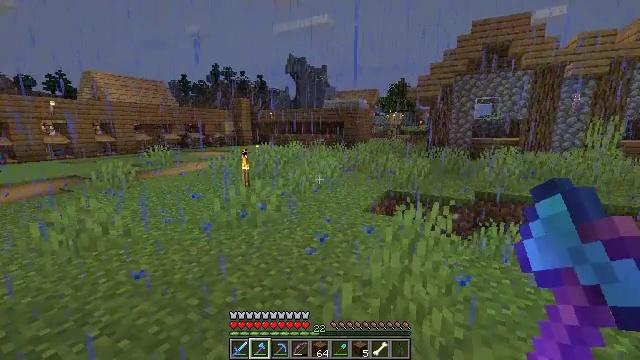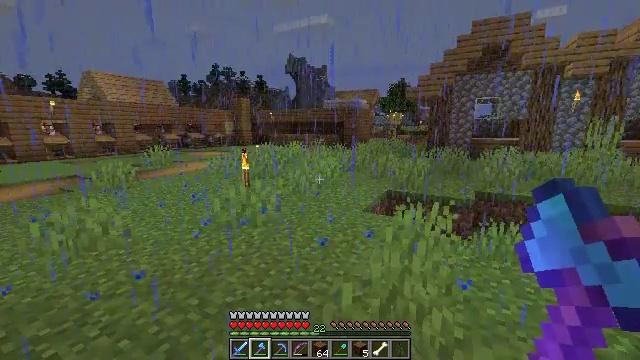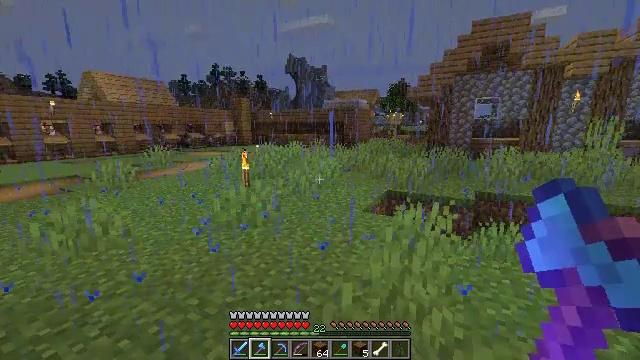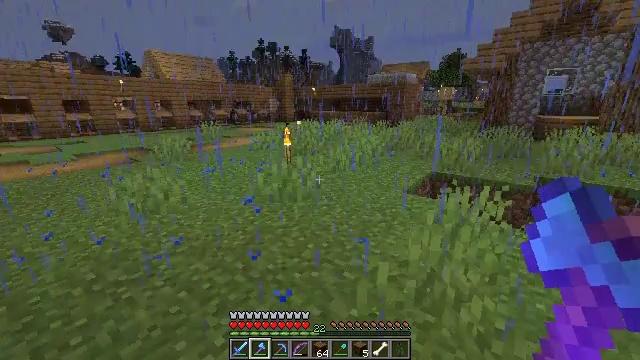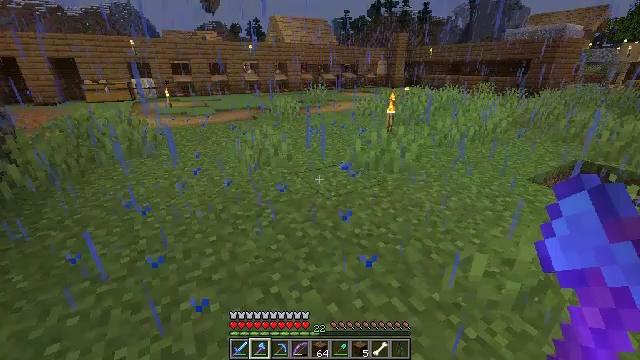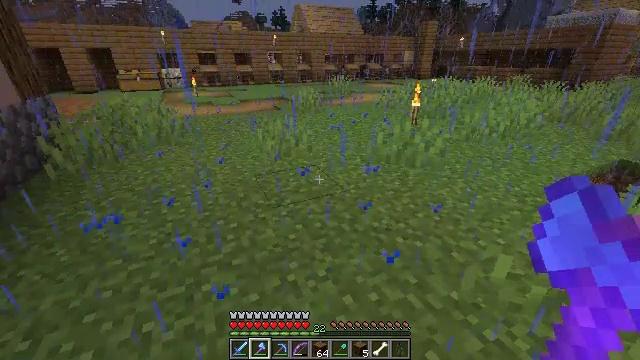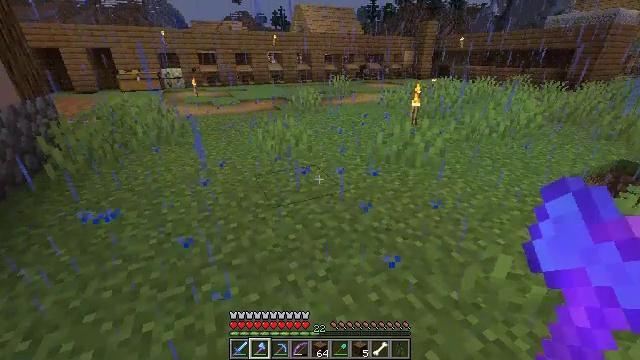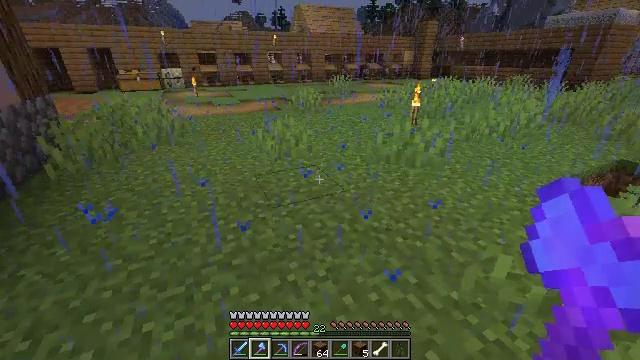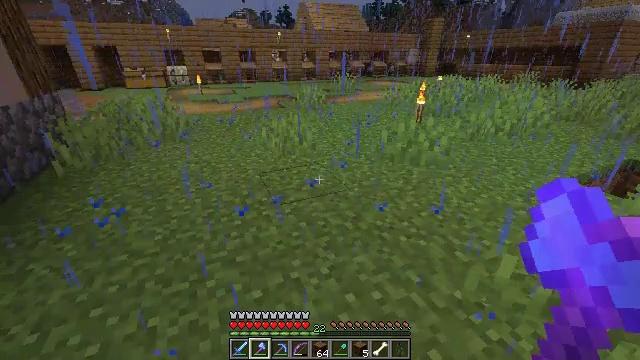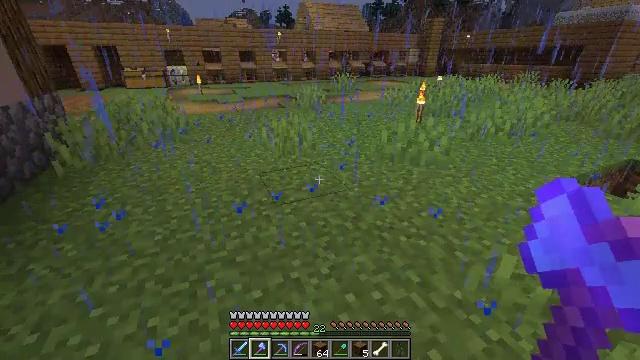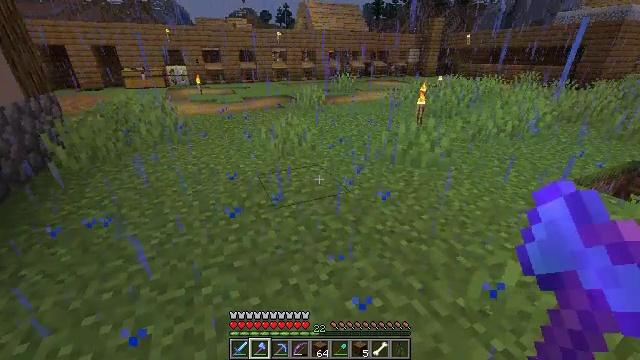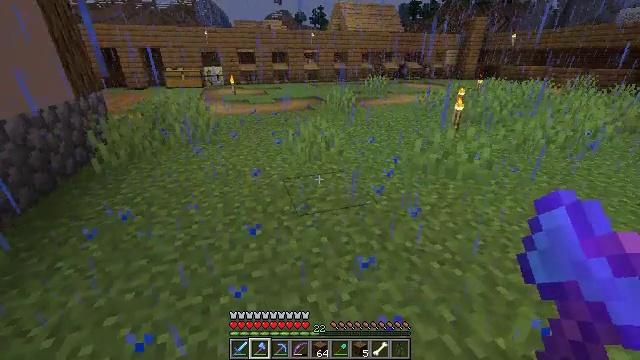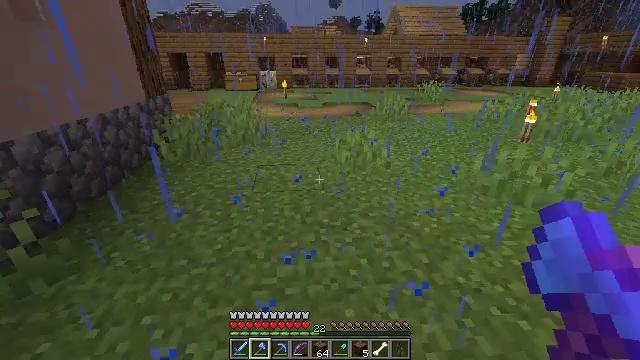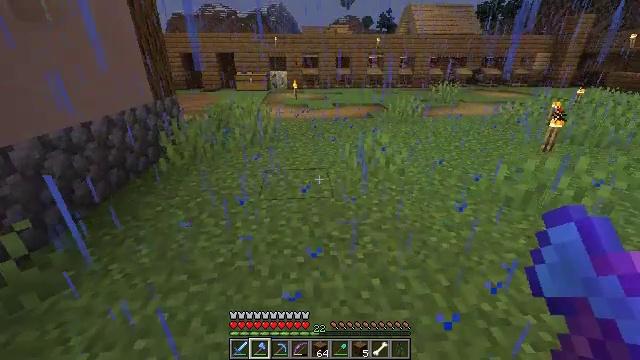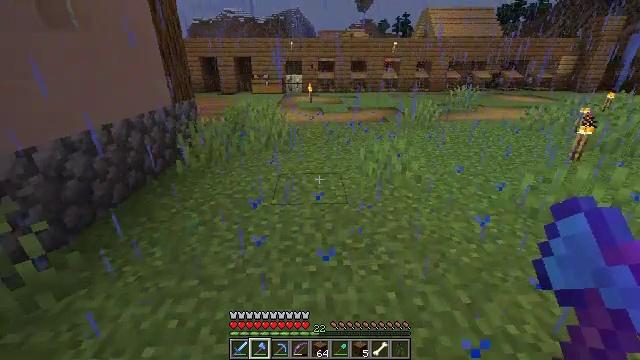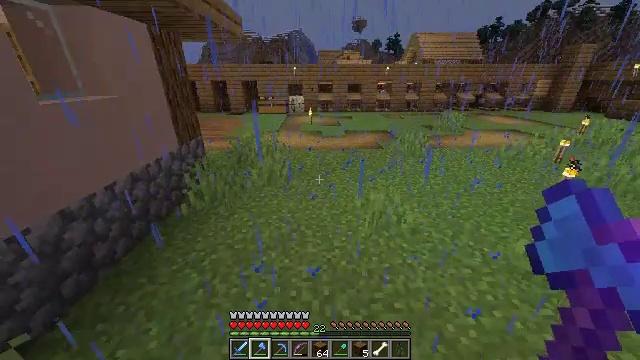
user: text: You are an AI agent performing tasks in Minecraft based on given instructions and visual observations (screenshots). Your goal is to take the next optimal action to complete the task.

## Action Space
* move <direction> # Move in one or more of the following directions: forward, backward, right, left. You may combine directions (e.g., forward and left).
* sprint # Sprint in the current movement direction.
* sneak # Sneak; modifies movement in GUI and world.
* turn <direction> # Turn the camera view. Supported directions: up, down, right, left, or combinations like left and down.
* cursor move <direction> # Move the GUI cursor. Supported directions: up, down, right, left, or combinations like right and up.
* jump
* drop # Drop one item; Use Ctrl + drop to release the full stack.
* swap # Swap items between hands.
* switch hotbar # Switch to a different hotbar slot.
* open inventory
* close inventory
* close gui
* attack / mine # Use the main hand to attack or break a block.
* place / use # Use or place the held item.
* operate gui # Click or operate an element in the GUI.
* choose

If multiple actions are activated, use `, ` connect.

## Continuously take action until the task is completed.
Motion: motion action
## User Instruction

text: Mine the mushroom stem in the forest.
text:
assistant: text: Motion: no_op
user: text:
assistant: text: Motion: no_op
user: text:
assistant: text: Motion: turn left and down
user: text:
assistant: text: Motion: turn left and down
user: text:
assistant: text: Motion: turn left and down
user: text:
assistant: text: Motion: no_op
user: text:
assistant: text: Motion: no_op
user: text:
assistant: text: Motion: no_op
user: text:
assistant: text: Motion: no_op
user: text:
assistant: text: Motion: move forward
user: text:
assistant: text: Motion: move forward, turn left
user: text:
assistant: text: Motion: move forward, turn left
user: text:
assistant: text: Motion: move forward, sprint, turn left
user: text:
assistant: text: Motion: move forward, sprint, turn left, jump
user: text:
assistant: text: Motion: move forward, sprint, jump
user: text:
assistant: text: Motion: move forward, sprint, jump
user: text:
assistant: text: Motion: move forward, sprint, jump
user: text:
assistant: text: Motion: move forward, sprint, jump
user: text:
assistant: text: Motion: move forward, sprint, jump
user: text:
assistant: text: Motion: move forward, sprint, turn left and up, jump
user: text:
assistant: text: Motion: move forward, sprint, turn left and up, jump
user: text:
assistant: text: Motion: move forward, sprint, jump
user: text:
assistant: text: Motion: move forward, sprint, jump
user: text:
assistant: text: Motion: move forward, sprint, jump
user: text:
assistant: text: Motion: move forward, sprint, jump
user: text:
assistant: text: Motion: move forward, sprint, jump
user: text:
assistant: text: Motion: move forward, sprint, jump
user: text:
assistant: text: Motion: move forward, sprint, jump
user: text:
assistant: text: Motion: move forward, sprint, jump
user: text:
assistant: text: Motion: move forward, sprint, turn left, jump